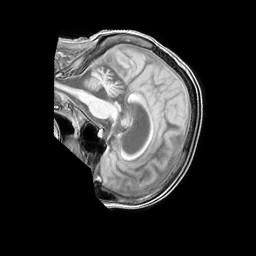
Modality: T1w
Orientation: sagittal
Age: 62
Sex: female
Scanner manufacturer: philips
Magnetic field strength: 1.5 T
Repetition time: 0.1844 s
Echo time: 0.001842 s